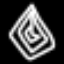
Label: diamond